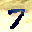
Label: 7